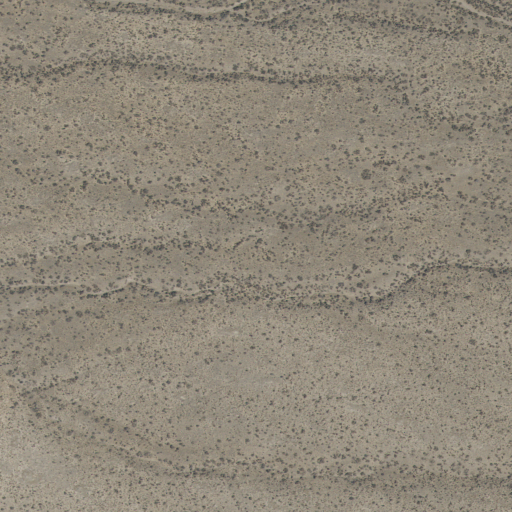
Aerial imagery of valley in Utah named Red Valley containing only shrub